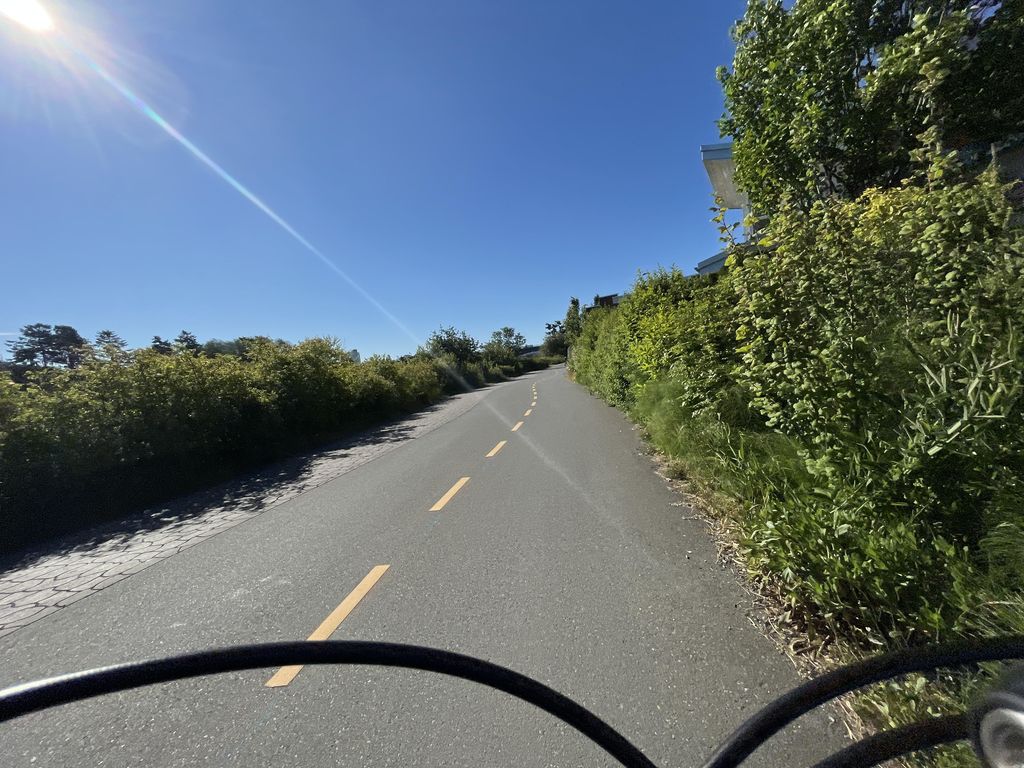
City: victoria